Field crop: maize
Growth stage: 2
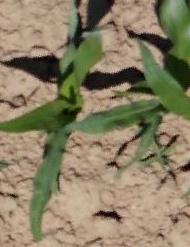
Species: maize